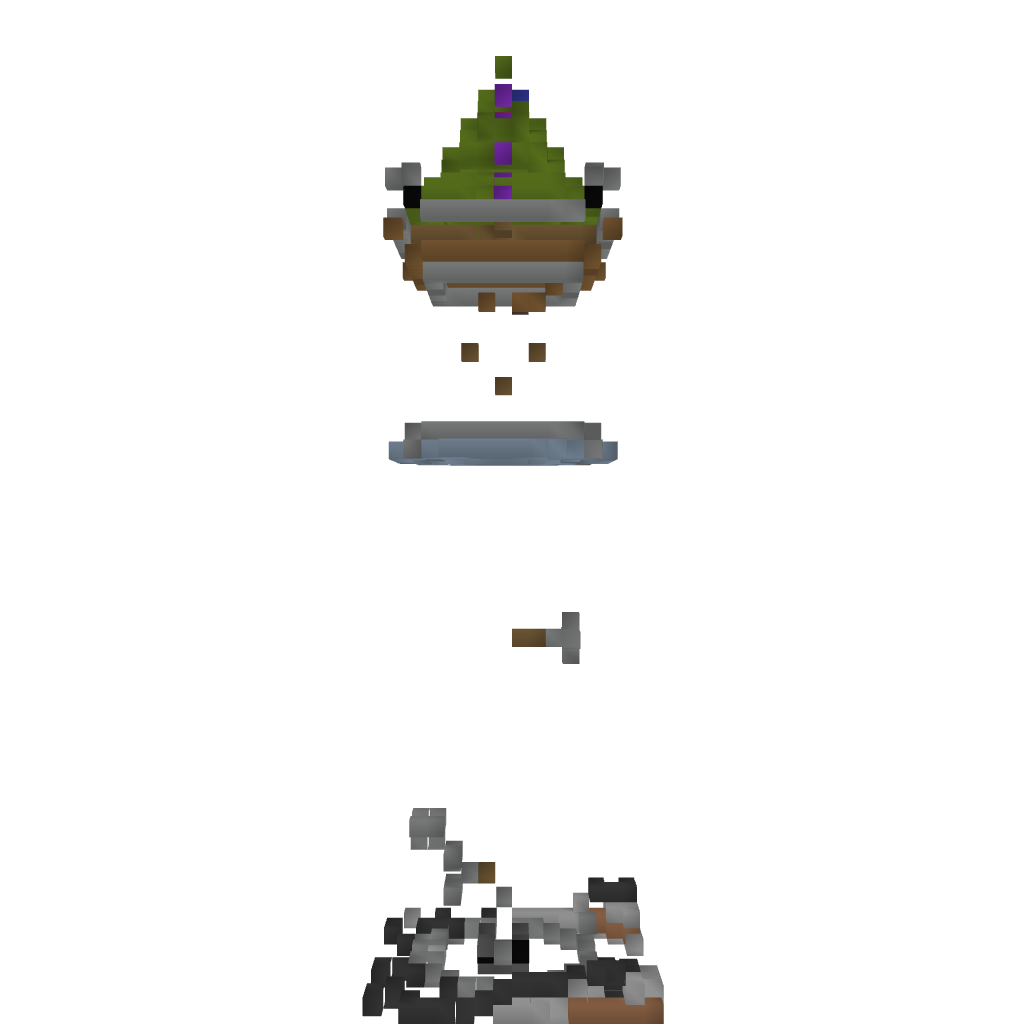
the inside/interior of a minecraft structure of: Clocktower